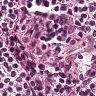
Metastatic tissue present: no